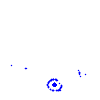
Particle: kaon